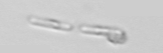
Label: Skeletonema